Interaction volume radius: 10 \u00c5
Interaction volume height: 45 \u00c5
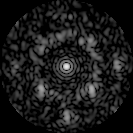
Disorder parameter: 0.5417